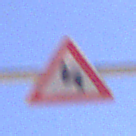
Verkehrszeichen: DoppelkurveZunaechstLinks
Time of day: Midday
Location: Outdoor (Nature)
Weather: Clear
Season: NotSpecified
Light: Natural